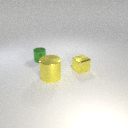
small yellow metal cube to the right of small green metal cylinder